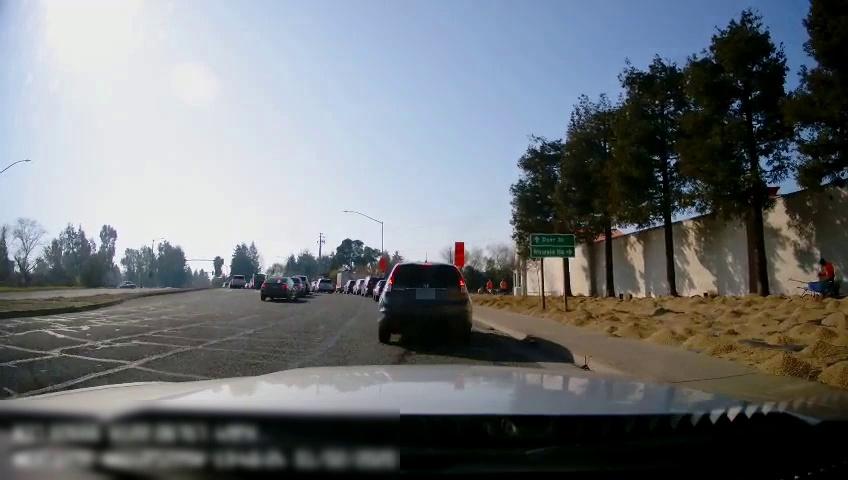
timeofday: Day
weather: Sunny
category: Drivable Space
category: Drivable Space
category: Pedestrians
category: Pedestrians
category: Pedestrians
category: Vehicles | SUV
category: Vehicles | Truck
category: Vehicles | Car
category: Vehicles | Car
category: Vehicles | Car
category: Vehicles | Car
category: Vehicles | SUV
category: Vehicles | SUV
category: Vehicles | Car
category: Vehicles | SUV
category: Vehicles | SUV
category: Vehicles | SUV
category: Vehicles | Car
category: Traffic | Signs
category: Traffic | Signs
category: Traffic | Signs